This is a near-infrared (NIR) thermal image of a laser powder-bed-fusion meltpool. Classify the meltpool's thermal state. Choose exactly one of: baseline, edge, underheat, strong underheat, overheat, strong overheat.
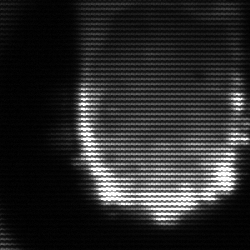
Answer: baseline